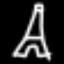
Label: The Eiffel Tower